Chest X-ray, PA view. Patient: 74 years old, sex F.
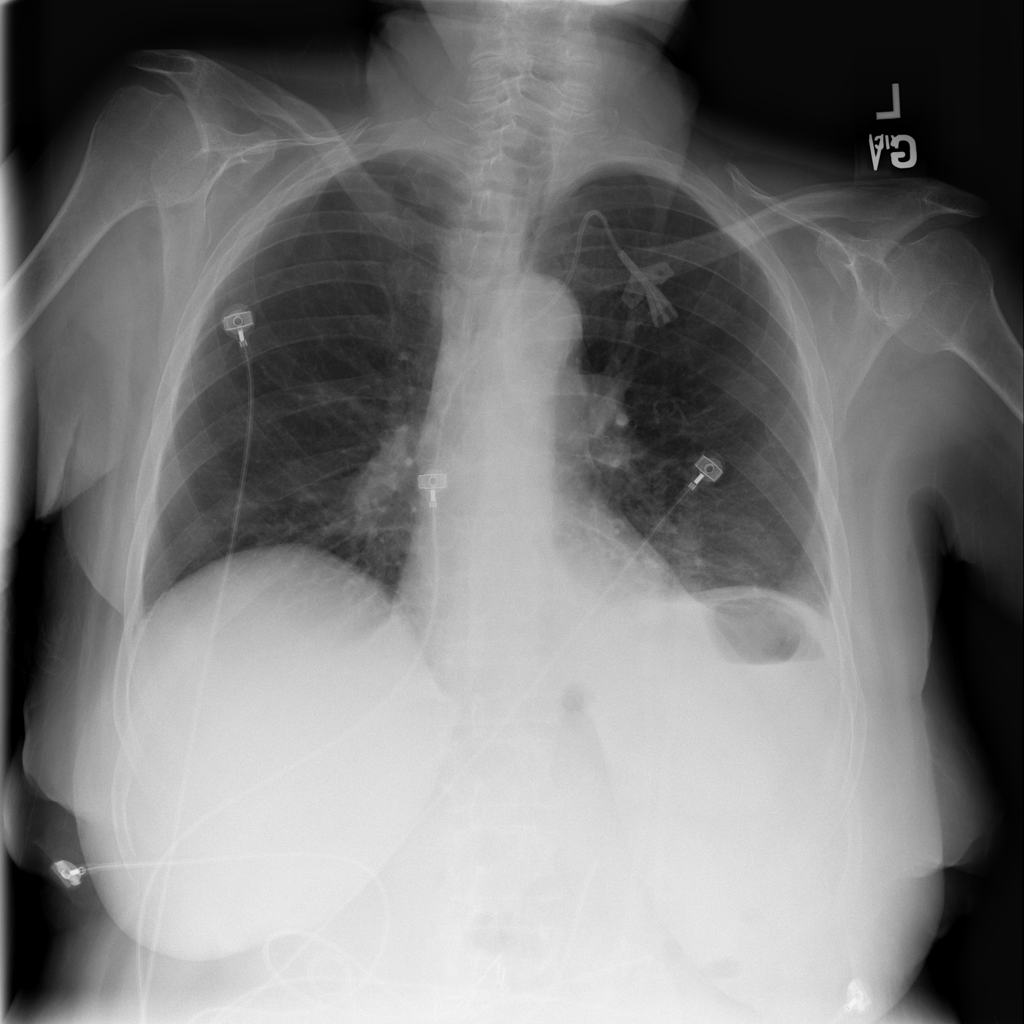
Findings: Atelectasis, Effusion, Infiltration